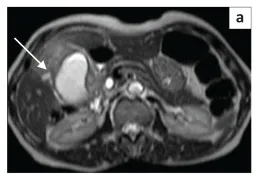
Axial T2W magnetic resonance imaging images demonstrating hyperintense intramural nodules (arrows).
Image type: radiology (mri)